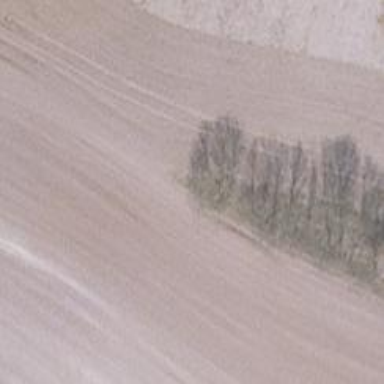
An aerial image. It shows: Row of trees in natural setting.